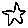
Label: star